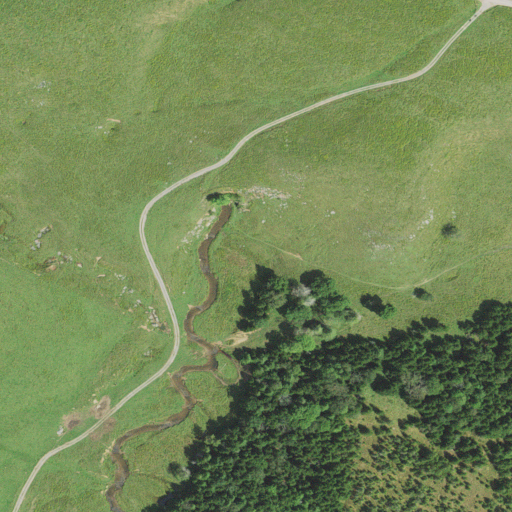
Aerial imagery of depression(s) in West Virginia named Sinks of Gandy containing grassland, evergreen forest, deciduous forest, mixed forest, woody wetlands, herbaceous wetlands, low intensity development, medium intensity development, and open development